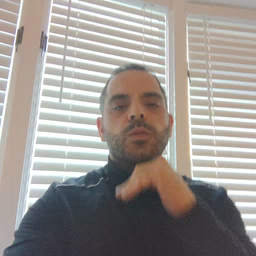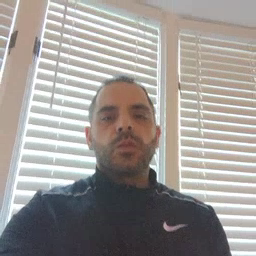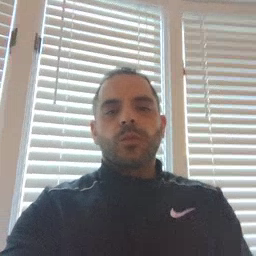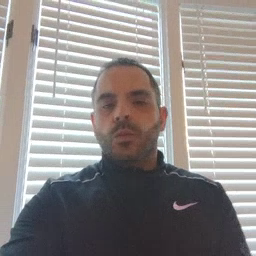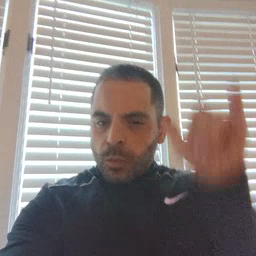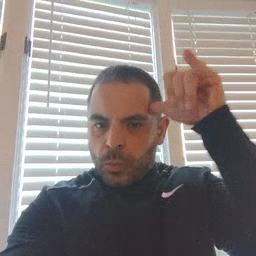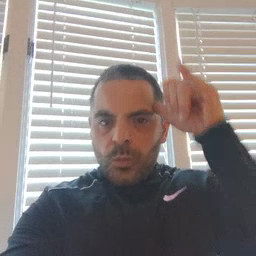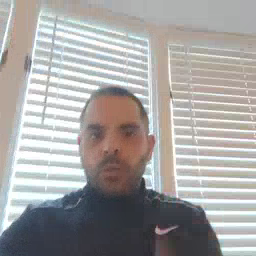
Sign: cow